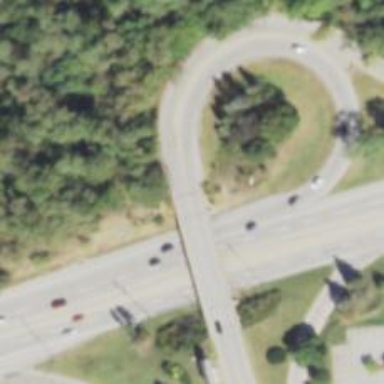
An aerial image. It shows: Trunk link highway bridge with asphalt surface.